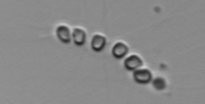
Label: Chaetoceros